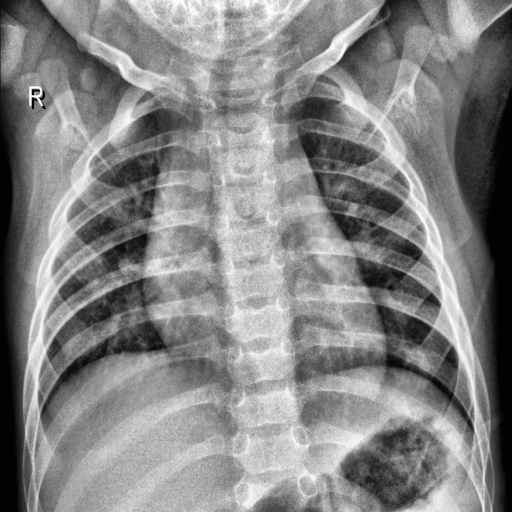
Finding: NORMAL